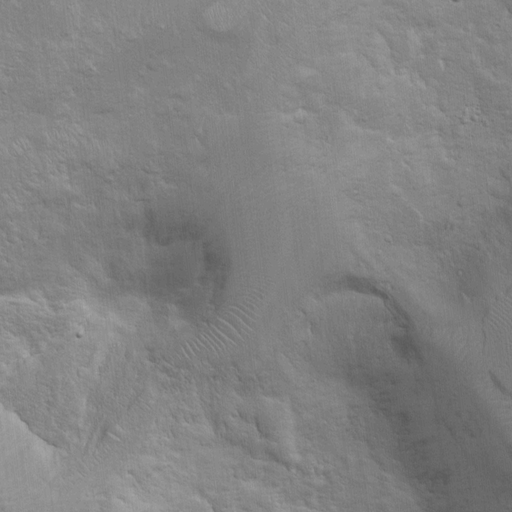
Classes present: Background, Cone